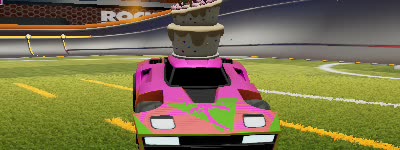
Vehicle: breakout